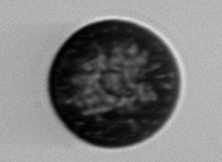
Label: Coscinodiscus